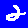
Digit: 2